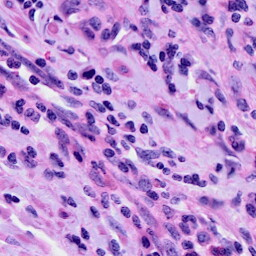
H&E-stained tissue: Cervix